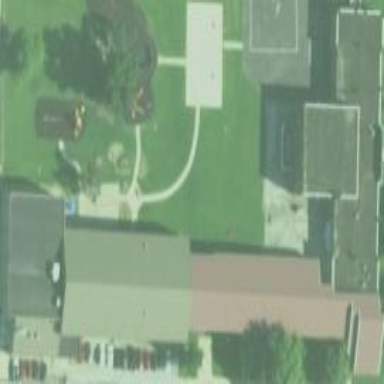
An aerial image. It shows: School building.